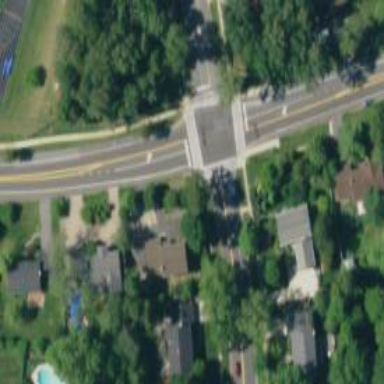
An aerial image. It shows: Crossing road.